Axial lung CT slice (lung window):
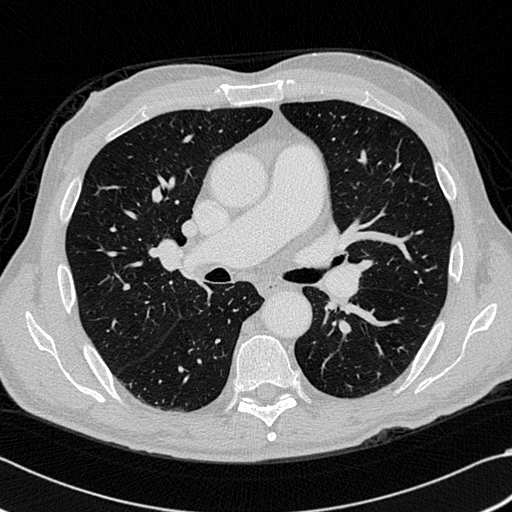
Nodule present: no